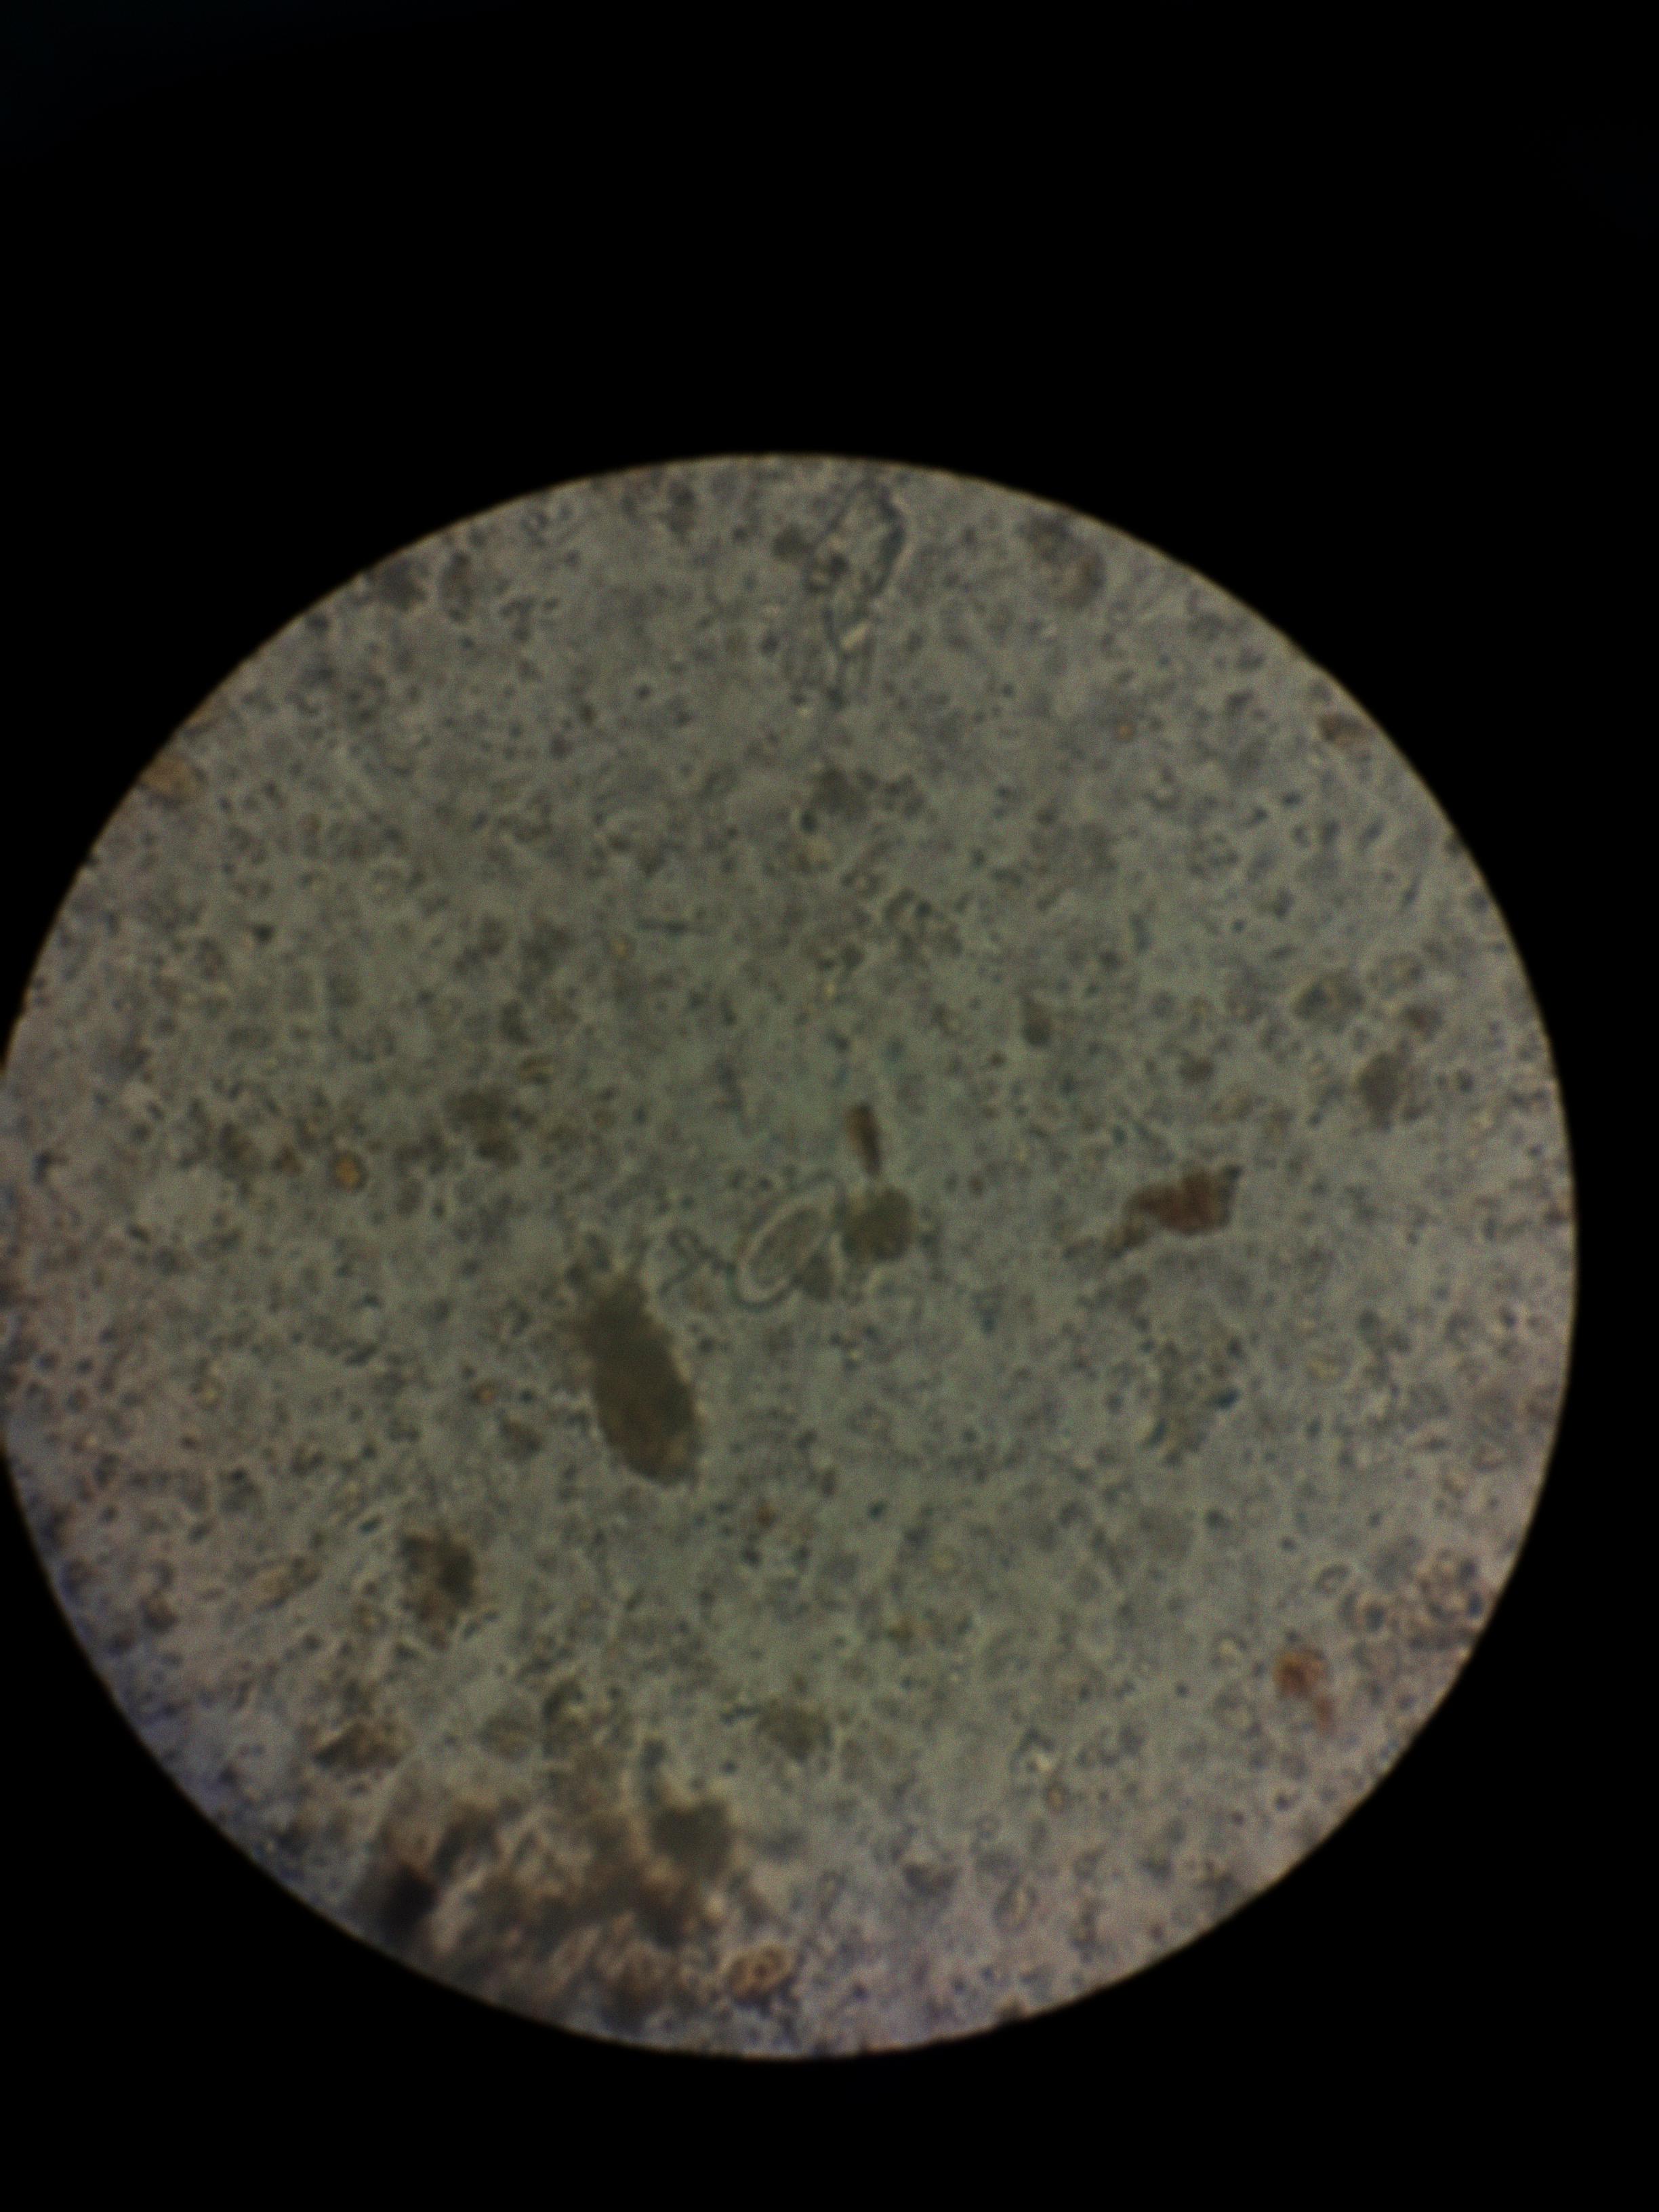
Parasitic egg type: Enterobius vermicularis